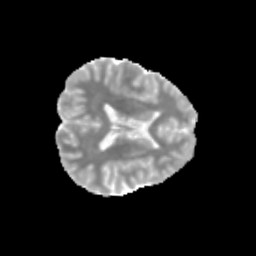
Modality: MD
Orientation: axial
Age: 11
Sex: male
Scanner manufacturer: siemens
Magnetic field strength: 3 T
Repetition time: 3.8 s
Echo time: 0.07 s